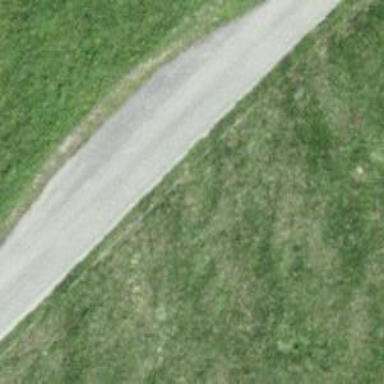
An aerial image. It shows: Passing place on the road.